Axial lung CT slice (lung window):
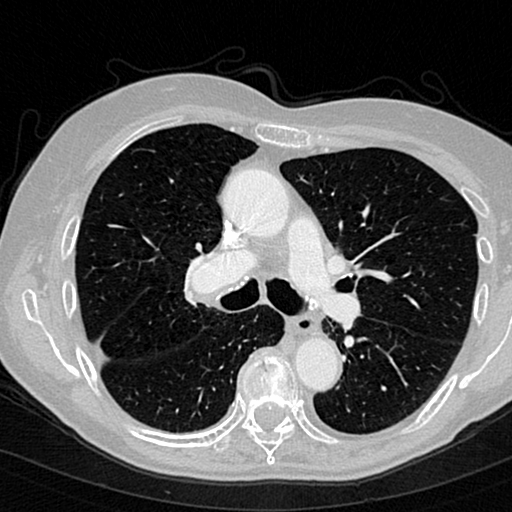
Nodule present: no